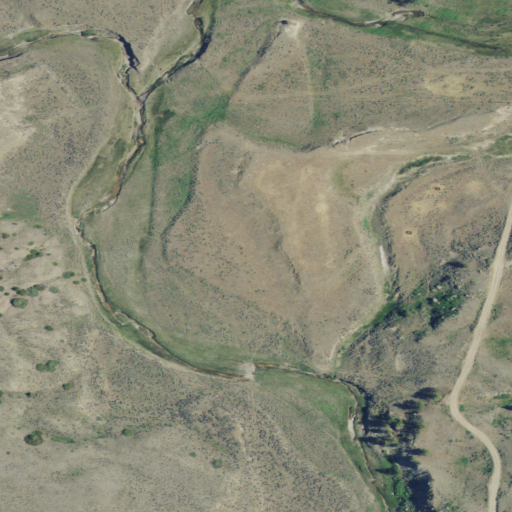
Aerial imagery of valley in Montana named East Fork Black Coulee containing shrub, grassland, and herbaceous wetlands